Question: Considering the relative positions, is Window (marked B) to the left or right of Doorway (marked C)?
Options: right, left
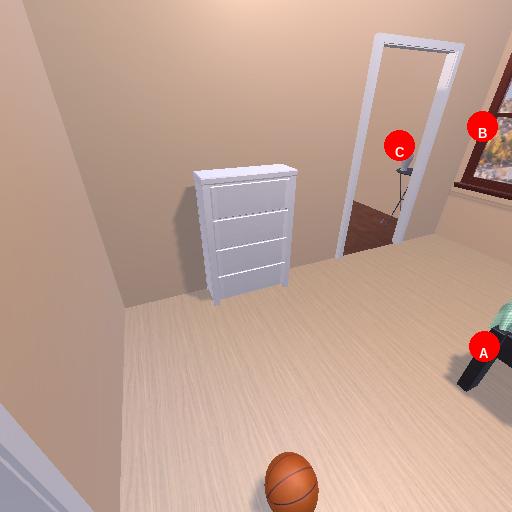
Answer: right